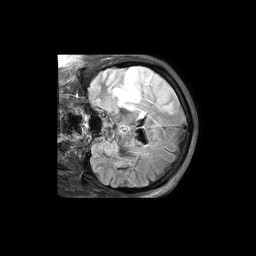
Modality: FLAIR
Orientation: coronal
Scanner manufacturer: philips
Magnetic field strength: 3 T
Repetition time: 11 s
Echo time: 0.12 s